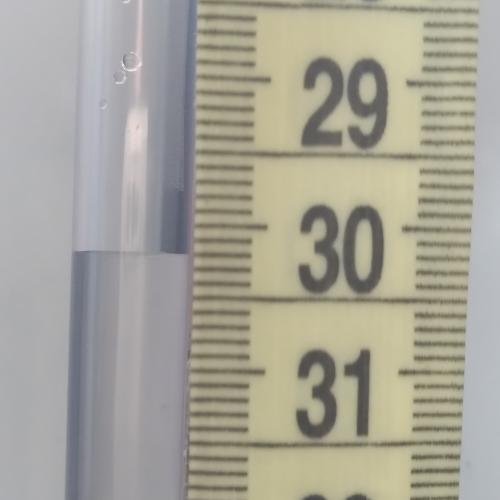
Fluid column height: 30.2 cm